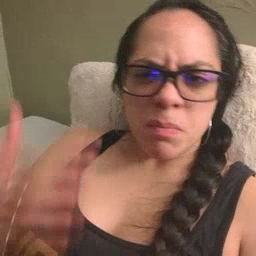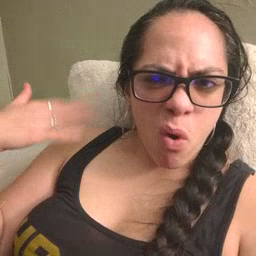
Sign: before